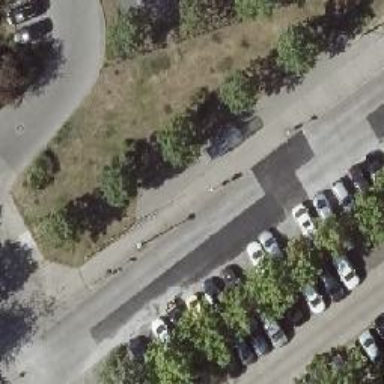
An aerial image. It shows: Public transport stop position.